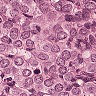
Metastatic tissue present: yes